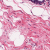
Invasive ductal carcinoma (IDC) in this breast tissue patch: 0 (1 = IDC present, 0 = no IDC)